Question: I would like to get rid of the "Work Offline" message box.

To give some context, this message box appears on a machine running a webapp.
The access to the network is clearly unstable so a momentary lack should never be blocking : it only delays some background notifications. The web pages only require local resources to be displayed. The urls look like 'http://localhost:4444/*myApp*/...'
The machine runs on XP pro and the browser is IE8.
I have tried the following solutions without success:
1. Unchecking by hand the menu option File/Work Offline is not enough.
2. Setting the registry entries HKEY_LOCAL_MACHINE\Software\Microsoft\Windows\CurrentVersion\WebCheck\LoadSens and LoadLCE to auto, then no then yes
3. I have tried to programatically force the online mode by calling this method up to every 200ms [DllImport("wininet.dll")]
private extern static bool InternetSetOption(int hInternet,
int dwOption, ref INTERNET_CONNECTED_INFO lpBuffer, int dwBufferLength);
[StructLayout(LayoutKind.Sequential)]
struct INTERNET_CONNECTED_INFO
{
public int dwConnectedState;
public int dwFlags;
};
private static readonly int INTERNET_STATE_DISCONNECTED = 16;
private static readonly int INTERNET_STATE_CONNECTED = 1;
private static readonly int ISO_FORCE_DISCONNECTED = 1;
private static readonly int INTERNET_OPTION_CONNECTED_STATE = 50;
private static Timer aTimer;
private bool offlineSelected = false;
public void SetIEOfflineMode(bool offline)
{
INTERNET_CONNECTED_INFO ici = new INTERNET_CONNECTED_INFO();
if (offline)
{
ici.dwConnectedState = INTERNET_STATE_DISCONNECTED;
ici.dwFlags = ISO_FORCE_DISCONNECTED;
Debug.WriteLine("switching to offline mode");
}
else
{
ici.dwConnectedState = INTERNET_STATE_CONNECTED;
Debug.WriteLine("switching to online mode");
}
InternetSetOption(0, INTERNET_OPTION_CONNECTED_STATE, ref ici, Marshal.SizeOf(ici));
}
The last attempt almost works. The never remains checked but sometimes (quite randomly indeed) the evil message box appears. The problem is that despite it never remains blocking (the working mode switches to so the pages work properly) it disturbs the end user.
One remark: we cannot chenge the architecture (local web application) even though it may look a bit weird.
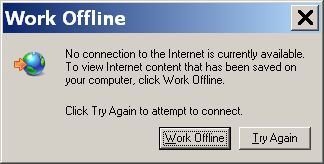
Answer: Since anyone else couldn't help me, I finally found a solution. A bit dirty but working one.
The trick is simulate a click on the button. I did this by using 'user32.dll' functions. Here are the steps:
1. You first find the parent window's handle by using the FindWindow function.
2. You find the button with FindWindowExfrom its caption and its parent window's handle.
3. You finally send the click with SendMessage
Here is the declaration of the required functions
'''
// For Windows Mobile, replace user32.dll with coredll.dll
[DllImport("user32.dll", SetLastError = true)]
static extern IntPtr FindWindow(string lpClassName, string lpWindowName);
[DllImport("user32.dll", EntryPoint = "FindWindow", SetLastError = true)]
static extern IntPtr FindWindowByCaption(IntPtr ZeroOnly, string lpWindowName);
[DllImport("user32.dll", CharSet = CharSet.Auto)]
public static extern int SendMessage(IntPtr hWnd, UInt32 Msg, IntPtr wParam, IntPtr lParam);
[DllImport("user32.dll", SetLastError = true)]
public static extern IntPtr FindWindowEx(IntPtr parentHandle, IntPtr childAfter, string className, string windowTitle);
const uint WM_CLOSE = 0x10;
const uint BM_CLICK = 0x00F5;
'''
And here is the method using them
'''
private bool ClickButton(String window, String button)
{
IntPtr errorPopUp;
IntPtr buttonHandle;
bool found = false;
try
{
errorPopUp = FindWindow(null, window.Trim());
found = errorPopUp.ToInt32() != 0;
if (found)
{
found = false;
buttonHandle = FindWindowEx(errorPopUp, IntPtr.Zero, null, button.Trim());
found = buttonHandle.ToInt32() != 0;
if (found)
{
SendMessage(buttonHandle, BM_CLICK, IntPtr.Zero, IntPtr.Zero);
Trace.WriteLine("Clicked "" + button + "" on window named "" + window + """);
}
else
{
Debug.WriteLine("Found Window "" + window + "" but not its button "" + button + """);
}
}
}
catch (Exception ex)
{
Trace.TraceError(ex.ToString());
}
return found;
}
'''
'window' is the title (=) of the window and 'button' the caption of the button (=).
: Do not forget the ampersand () preceding subtitled letters.